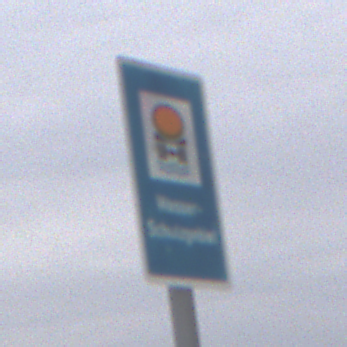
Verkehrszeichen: Wasserschutzgebiet
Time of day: Midday
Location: Outdoor (Suburban)
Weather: Overcast
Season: NotSpecified
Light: Natural